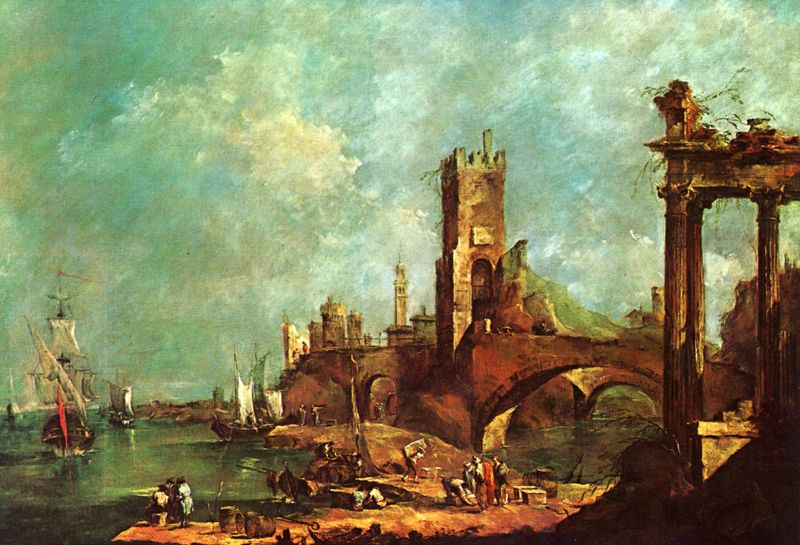
Titel: Laubengang bei einer turmreichen Stadt (Cappriccio)
Künstler: Francesco de' Guardi
Standort: Washington (District of Columbia)
Institution: National Gallery of Art
Schlagwörter: berg, blau, gemälde, himmel, mann, meer, schatten, wasser, weiß, wolken, aquarell, fluss, grün, impressionismus, kirchturm, landschaft, menschen, ocker, sand, see, sitzen, stadt, ufer, braun, licht, männer, orange, schwarz, säule, säulen, gebäude, gras, haus, rot, wiese, wolke, beige, malerei, wand, architektur, barock, stehen, tragen, öl, erde, horizont, häuser, hügel, natur, spiegelung, wind, brücke, gewässer, kirche, sonne, wiesen, insel, händler, pflanze, pflanzen, arbeit, boot, boote, handel, turm, küste, schiff, schiffe, segel, segelboot, segelschiffe, bogen, italien, kisten, fahne, fischer, flagge, mast, segelschiff, gepäck, last, berge, fels, gebirge, sonnenlicht, mauer, arbeiter, hafen, ladung, masten, ölgemälde, staffage, turner, tor, bucht, leuchten, reflexion, segelboote, kirchen, bögen, südsee, ruine, truhe, antike, burg, türme, steinbrücke, fischerboot, fischerboote, zweig, kiste, ruinen, fass, tore, stadttor, mauern, lichtquelle, himel, tempel, fässer, träger, laube, seelandschaft, canaletto, brücken, angler, capriccio, tempelanlage, ware, königreich, aquarel, seeleute, waren, tempelruine, truhen, chiff, mench, güter, ruien, stadttore, guardi, canalett, se